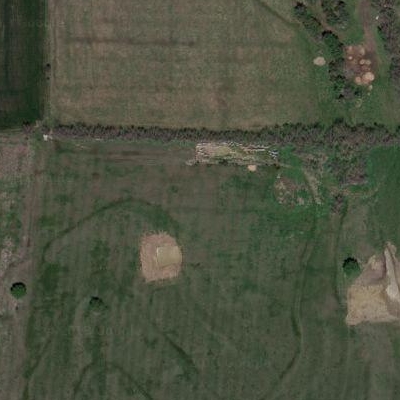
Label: Grass